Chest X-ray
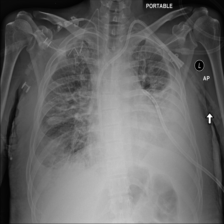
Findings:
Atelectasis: negative
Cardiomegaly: negative
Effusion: negative
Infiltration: negative
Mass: negative
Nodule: negative
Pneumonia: negative
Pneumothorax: negative
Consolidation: negative
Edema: negative
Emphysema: negative
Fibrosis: negative
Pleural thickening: positive
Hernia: negative